Question: I have this page here with an unorder list and list items:
<URL>
towards the end of the page, there is a massive space where 2 list items should be, but are not. As you can see either from looking at the attached photo or looking at the site:

Here is my CSS for the list items:
'''
.woocommerce ul.products li.product, .woocommerce-page ul.products li.product {
float: left;
margin: 0 3.8% 2.992em 0;
padding: 0;
position: relative;
width: 230px;
margin-left: 0;
}
'''
I have no idea why this is acting like this? any ideas?
Thanks,
J
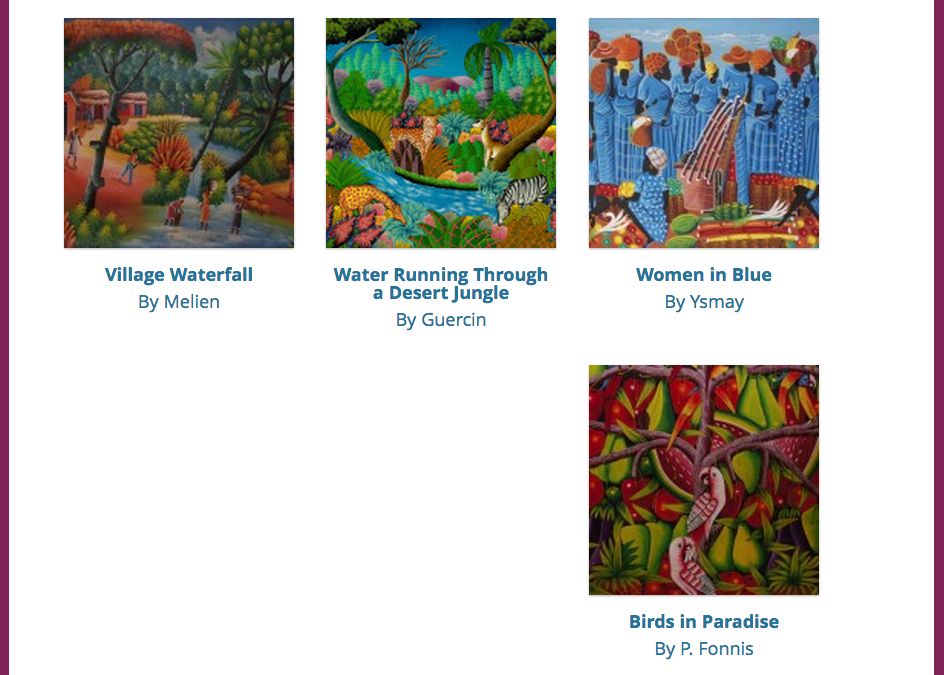
Answer: It's because of the differing heights of the 'li' elements.
Adding the following will solve this:
'''
.products.animals > li {
height: 310px;
}
'''